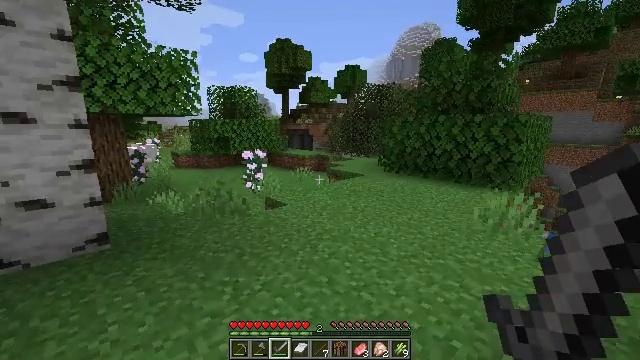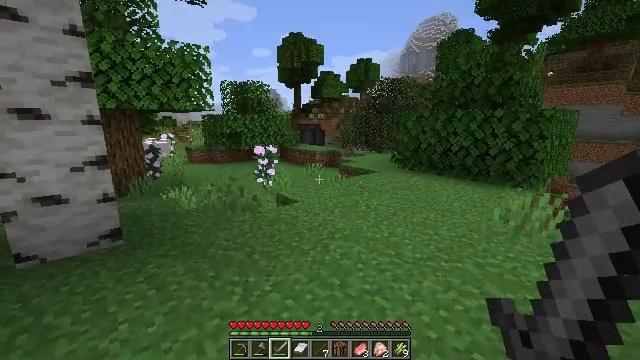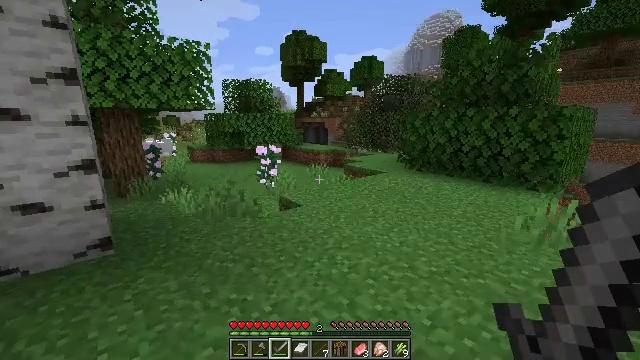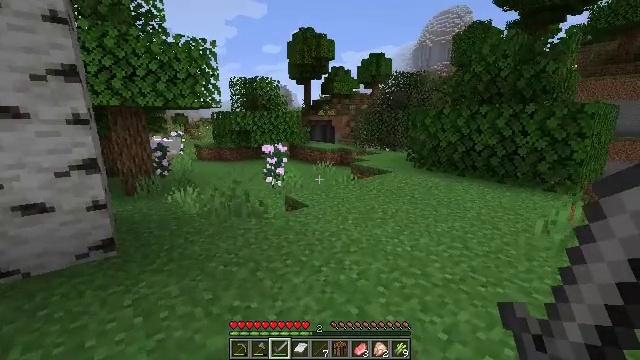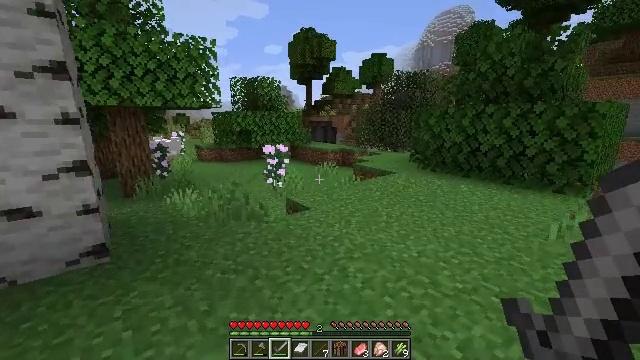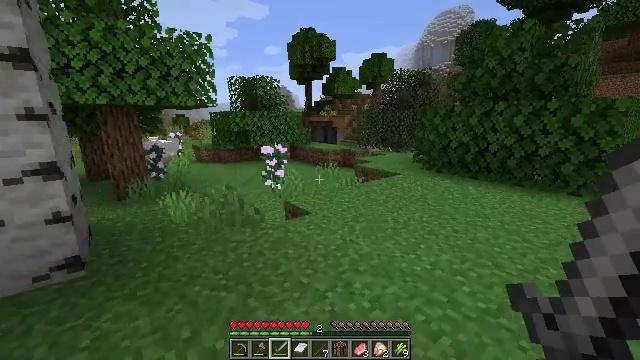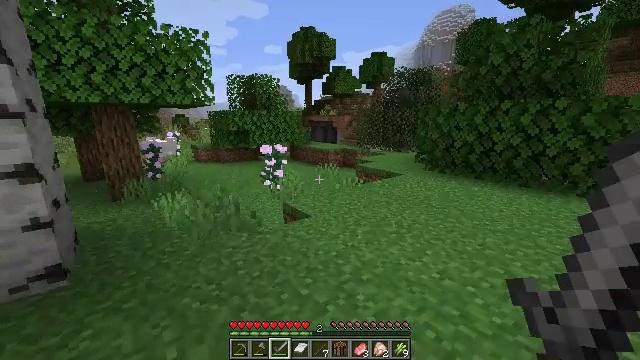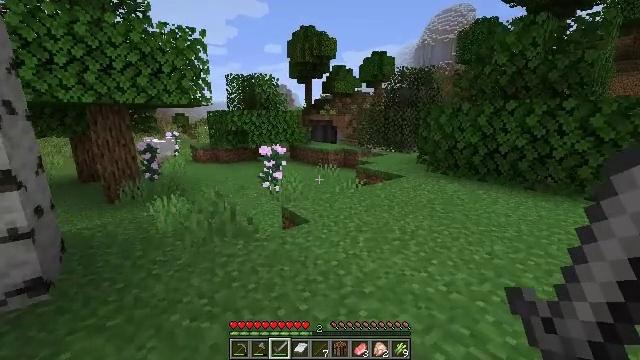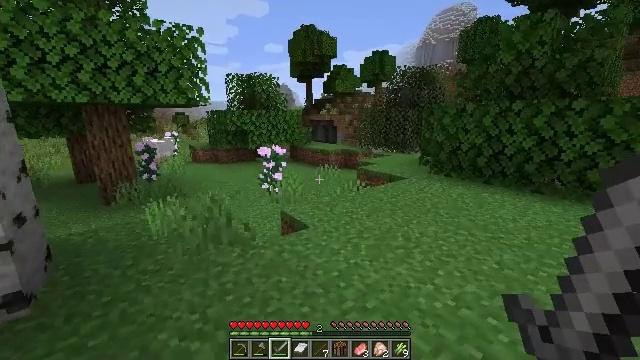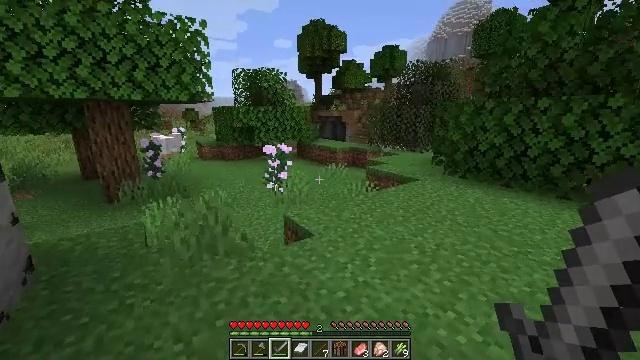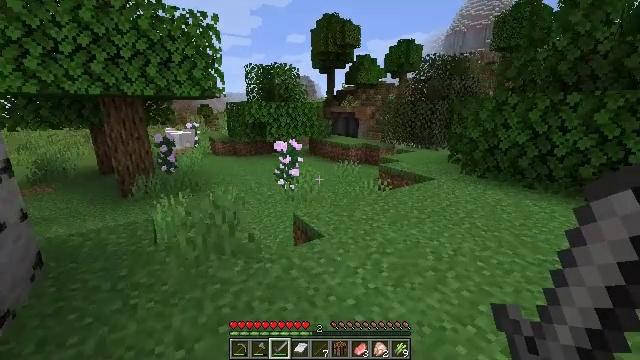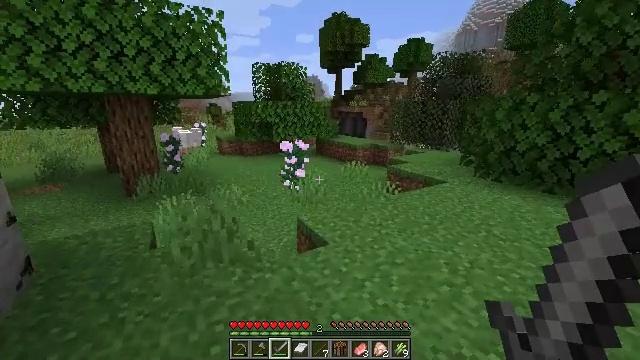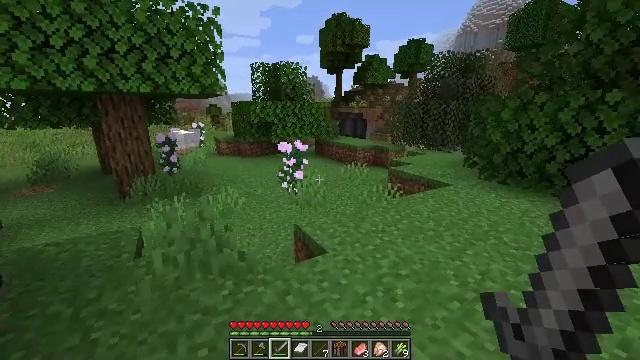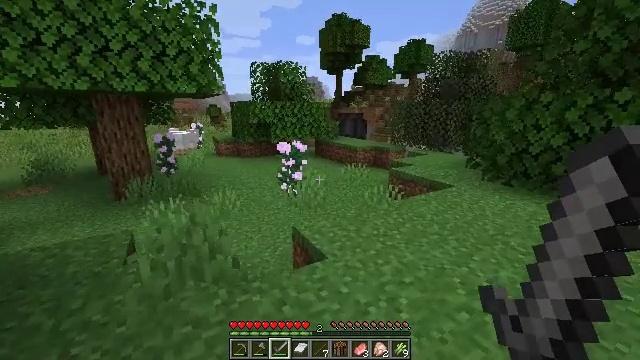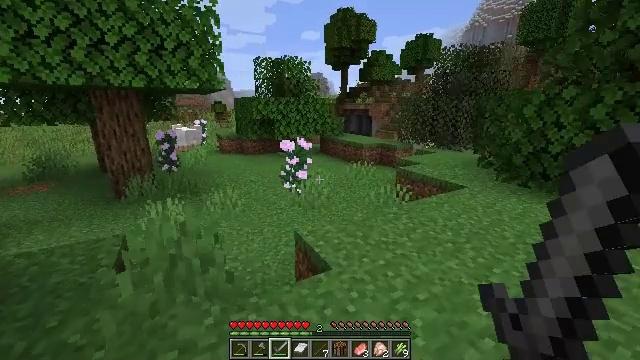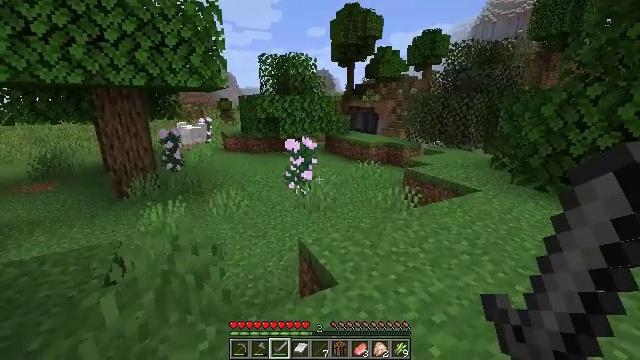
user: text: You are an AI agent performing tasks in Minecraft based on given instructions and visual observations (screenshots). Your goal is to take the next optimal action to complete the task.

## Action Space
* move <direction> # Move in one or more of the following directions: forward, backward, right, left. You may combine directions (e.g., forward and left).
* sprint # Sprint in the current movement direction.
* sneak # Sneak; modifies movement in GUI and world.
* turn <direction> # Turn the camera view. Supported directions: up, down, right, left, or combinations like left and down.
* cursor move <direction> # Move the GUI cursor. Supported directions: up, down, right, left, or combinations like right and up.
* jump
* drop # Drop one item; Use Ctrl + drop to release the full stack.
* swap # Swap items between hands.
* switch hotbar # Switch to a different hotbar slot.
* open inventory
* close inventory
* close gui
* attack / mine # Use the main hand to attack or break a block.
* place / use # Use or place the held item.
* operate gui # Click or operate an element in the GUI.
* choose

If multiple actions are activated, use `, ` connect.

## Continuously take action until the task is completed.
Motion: motion action
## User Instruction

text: Collect peony flowers for dye.
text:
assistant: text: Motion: move forward, turn left and down
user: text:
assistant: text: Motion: move forward
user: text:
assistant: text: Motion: move forward, turn left
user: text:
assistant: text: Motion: move forward
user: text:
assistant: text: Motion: move forward
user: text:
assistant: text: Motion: move forward
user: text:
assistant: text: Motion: move forward
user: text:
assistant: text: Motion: move forward
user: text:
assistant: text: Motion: move forward, turn left
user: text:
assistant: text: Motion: move forward, turn left
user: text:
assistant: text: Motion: move forward, turn left
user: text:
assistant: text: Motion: move forward
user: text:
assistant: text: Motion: move forward
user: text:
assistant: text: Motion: move forward, turn left
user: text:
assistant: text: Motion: move forward, turn left
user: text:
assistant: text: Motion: move forward
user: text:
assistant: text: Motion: move forward
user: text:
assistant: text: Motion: move forward
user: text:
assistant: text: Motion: move forward
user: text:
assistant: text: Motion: move forward
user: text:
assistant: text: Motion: move forward
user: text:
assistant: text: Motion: move forward
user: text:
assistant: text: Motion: move forward
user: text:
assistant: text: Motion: move forward
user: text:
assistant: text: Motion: move forward
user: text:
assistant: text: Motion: move forward
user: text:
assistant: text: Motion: move forward
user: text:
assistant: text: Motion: move forward, sprint, turn left
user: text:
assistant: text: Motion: move forward, sprint
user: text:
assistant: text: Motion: move forward, sprint